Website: macys
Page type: cart
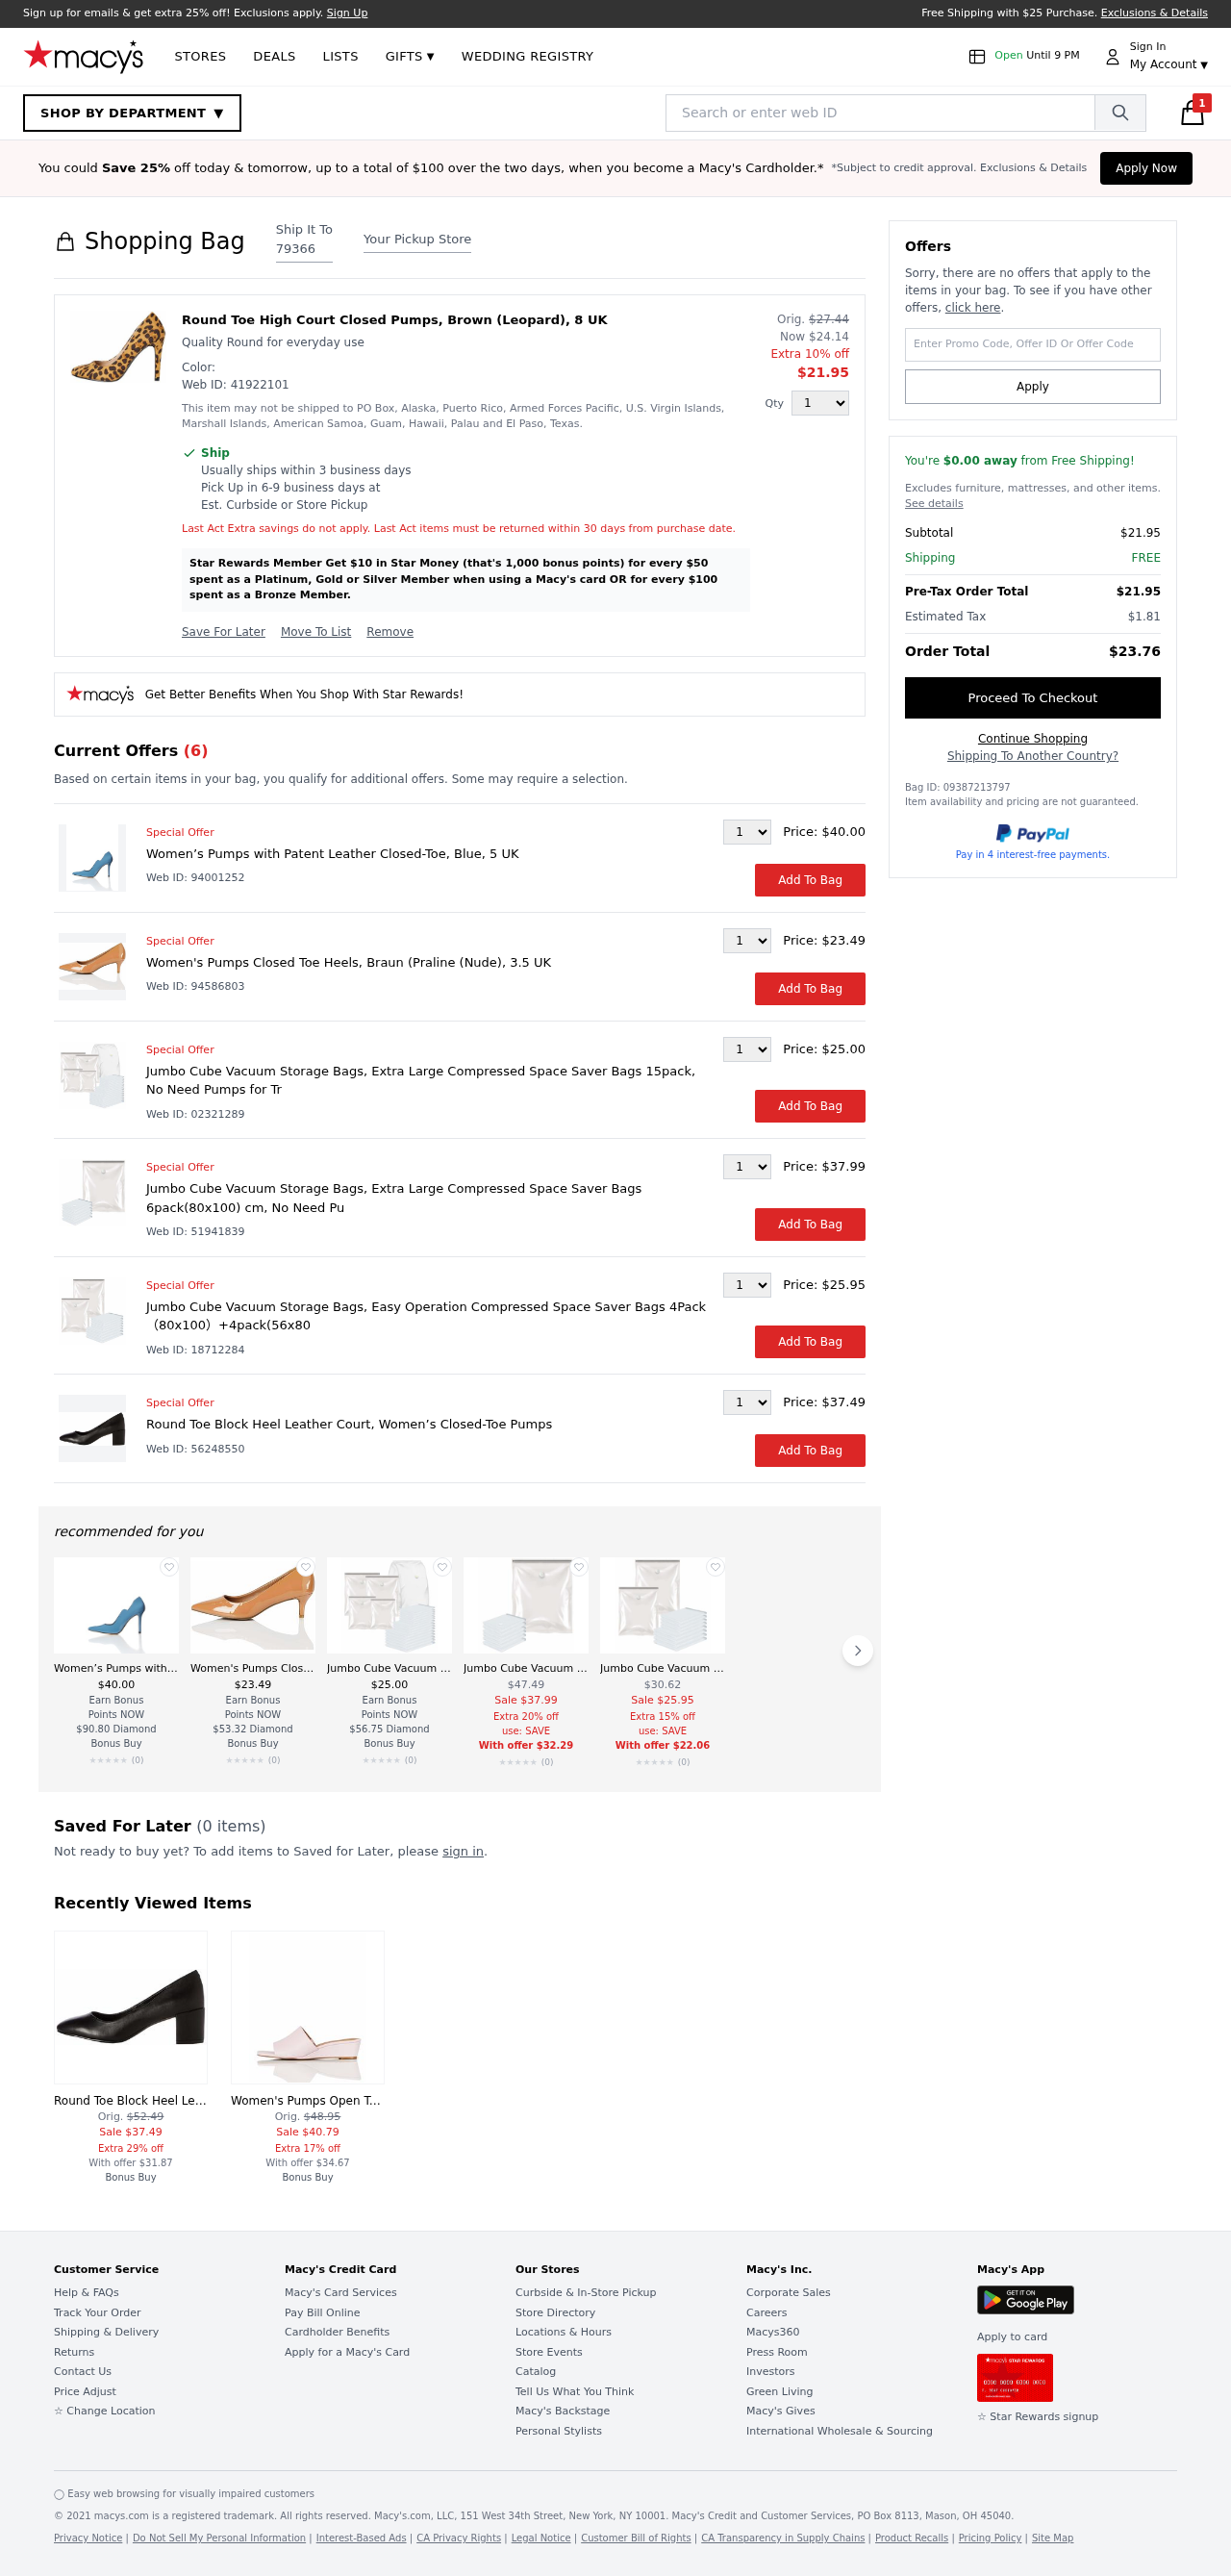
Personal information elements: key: PII_POSTCODE
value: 79366
Product elements: key: PRODUCT1_DESC
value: Quality Round for everyday use
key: PRODUCT1_NAME
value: Round Toe High Court Closed Pumps, Brown (Leopard), 8 UK
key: PRODUCT1_PRICE
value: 21.95
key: PRODUCT1_QUANTITY
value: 1
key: PRODUCT2_NAME
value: Women’s Pumps with Patent Leather Closed-Toe, Blue, 5 UK
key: PRODUCT2_PRICE
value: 40
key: PRODUCT3_NAME
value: Women's Pumps Closed Toe Heels, Braun (Praline (Nude), 3.5 UK
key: PRODUCT3_PRICE
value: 23.49
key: PRODUCT4_NAME
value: Jumbo Cube Vacuum Storage Bags, Extra Large Compressed Space Saver Bags 15pack, No Need Pumps for Tr
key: PRODUCT4_PRICE
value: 25
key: PRODUCT5_NAME
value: Jumbo Cube Vacuum Storage Bags, Extra Large Compressed Space Saver Bags 6pack(80x100) cm, No Need Pu
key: PRODUCT5_PRICE
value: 37.99
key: PRODUCT6_NAME
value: Jumbo Cube Vacuum Storage Bags, Easy Operation Compressed Space Saver Bags 4Pack（80x100）+4pack(56x80
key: PRODUCT6_PRICE
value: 25.95
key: PRODUCT7_NAME
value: Round Toe Block Heel Leather Court, Women’s Closed-Toe Pumps
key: PRODUCT7_PRICE
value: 37.49
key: PRODUCT8_NAME
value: Women's Pumps Open Toe Heels, Pink Pastel Pink, 6 us
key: PRODUCT8_PRICE
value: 40.79
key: PRODUCT1_ORIGINAL_PRICE
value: $27.44
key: PRODUCT1_SALE_PRICE
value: $24.14
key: PRODUCT5_ORIGINAL_PRICE
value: $47.49
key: PRODUCT6_ORIGINAL_PRICE
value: $30.62
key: PRODUCT7_ORIGINAL_PRICE
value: $52.49
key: PRODUCT8_ORIGINAL_PRICE
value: $48.95
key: PRODUCT1_WEB_ID
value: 41922101
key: PRODUCT2_WEB_ID
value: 94001252
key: PRODUCT3_WEB_ID
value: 94586803
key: PRODUCT4_WEB_ID
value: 02321289
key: PRODUCT5_WEB_ID
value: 51941839
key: PRODUCT6_WEB_ID
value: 18712284
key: PRODUCT7_WEB_ID
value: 56248550
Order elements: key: ORDER_COUNT
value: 1
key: ORDER_SUBTOTAL
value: $21.95
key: ORDER_SHIPPING_COST
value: FREE
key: ORDER_TOTAL
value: $21.95
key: ORDER_TAX
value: $1.81
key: ORDER_GRAND_TOTAL
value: $23.76
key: ORDER_BAG_ID
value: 09387213797
Search elements: key: HEADER_SEARCH
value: Search or enter web ID